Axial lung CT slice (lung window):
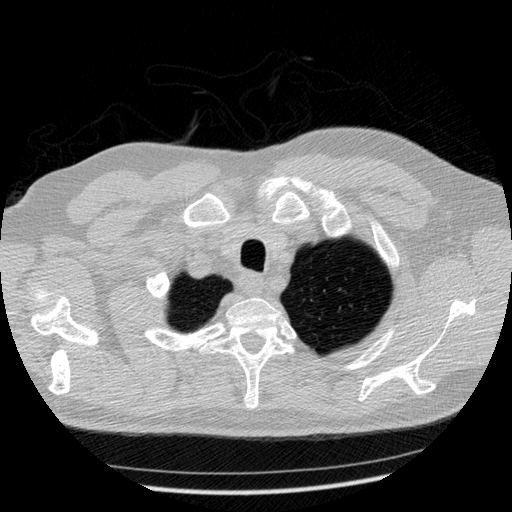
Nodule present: no